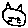
Label: cat